Question: Ive been trying unsuccessfully for a few days now to get a button to sit at the bottom of a gridview, I have still not been able to get the to work and havent been able to find a working solution anywhere, has anyone done this before? below is my code and an example of what Im trying to achieve, any help would go an extremely long way, thank you so much if you can give me an answer that actually works.
'''
<?xml version="1.0" encoding="utf-8"?>
<LinearLayout xmlns:android="http://schemas.android.com/apk/res/android"
android:layout_width="fill_parent"
android:layout_height="wrap_content"
android:orientation="vertical" >
<LinearLayout
android:layout_width="fill_parent"
android:layout_height="wrap_content"
android:layout_margin="5dp"
android:orientation="horizontal" >
<ImageView
android:id="@+id/profile_user_avatar"
android:layout_width="48px"
android:layout_height="48px"
android:layout_marginTop="5dp"
android:adjustViewBounds="true" />
<LinearLayout
android:layout_width="fill_parent"
android:layout_height="wrap_content"
android:orientation="vertical"
android:paddingLeft="5dp" >
<TextView
android:id="@+id/profile_realname"
android:layout_width="wrap_content"
android:layout_height="wrap_content"
android:gravity="left"
android:textSize="20dp"
android:textStyle="bold" />
<TextView
android:id="@+id/profile_username"
android:layout_width="wrap_content"
android:layout_height="wrap_content"
android:layout_marginBottom="2dp"
android:gravity="left" />
</LinearLayout>
</LinearLayout>
<LinearLayout
android:layout_width="fill_parent"
android:layout_height="wrap_content"
android:orientation="horizontal" >
<LinearLayout
android:layout_width="fill_parent"
android:layout_height="wrap_content"
android:layout_margin="5dp"
android:layout_weight="1"
android:orientation="vertical" >
<TextView
android:id="@+id/tweets_stat"
android:layout_width="fill_parent"
android:layout_height="wrap_content"
android:background="@color/button_color_light"
android:gravity="center"
android:padding="10dp"
android:textColor="#FFFFFF"
android:textSize="20dp"
android:textStyle="bold" />
<TextView
android:layout_width="fill_parent"
android:layout_height="wrap_content"
android:background="@color/button_color_dark"
android:gravity="center"
android:padding="10dp"
android:text="Tweets"
android:textColor="#FFFFFF"
android:textSize="15dp"
android:textStyle="bold" />
</LinearLayout>
<LinearLayout
android:layout_width="fill_parent"
android:layout_height="wrap_content"
android:layout_margin="5dp"
android:layout_weight="1"
android:orientation="vertical" >
<TextView
android:id="@+id/followers_stat"
android:layout_width="fill_parent"
android:layout_height="wrap_content"
android:background="@color/button_color_light"
android:gravity="center"
android:padding="10dp"
android:textColor="#FFFFFF"
android:textSize="20dp"
android:textStyle="bold" />
<TextView
android:layout_width="fill_parent"
android:layout_height="wrap_content"
android:background="@color/button_color_dark"
android:gravity="center"
android:padding="10dp"
android:text="Followers"
android:textColor="#FFFFFF"
android:textSize="15dp"
android:textStyle="bold" />
</LinearLayout>
<LinearLayout
android:layout_width="fill_parent"
android:layout_height="wrap_content"
android:layout_margin="5dp"
android:layout_weight="1"
android:orientation="vertical" >
<TextView
android:id="@+id/following_stat"
android:layout_width="fill_parent"
android:layout_height="wrap_content"
android:background="@color/button_color_light"
android:gravity="center"
android:padding="10dp"
android:textColor="#FFFFFF"
android:textSize="20dp"
android:textStyle="bold" />
<TextView
android:layout_width="fill_parent"
android:layout_height="wrap_content"
android:background="@color/button_color_dark"
android:gravity="center"
android:padding="10dp"
android:text="Following"
android:textColor="#FFFFFF"
android:textSize="15dp"
android:textStyle="bold" />
</LinearLayout>
</LinearLayout>
<RelativeLayout
android:layout_width="fill_parent"
android:layout_height="wrap_content" >
<GridView
android:id="@+id/gridView1"
android:layout_width="fill_parent"
android:layout_height="wrap_content"
android:layout_alignParentTop="true"
android:columnWidth="90dp"
android:gravity="center"
android:horizontalSpacing="10dp"
android:numColumns="auto_fit"
android:stretchMode="columnWidth"
android:verticalSpacing="10dp" >
</GridView>
<Button
android:id="@+id/profile_button"
style="@style/TextAppearance.Button"
android:layout_width="wrap_content"
android:layout_height="wrap_content"
android:layout_below="@+id/gridView1"
android:layout_alignParentBottom="true"
android:layout_centerHorizontal="true"
android:background="@drawable/button_background"
android:text="Load more photos" />
</RelativeLayout>
</LinearLayout>
'''

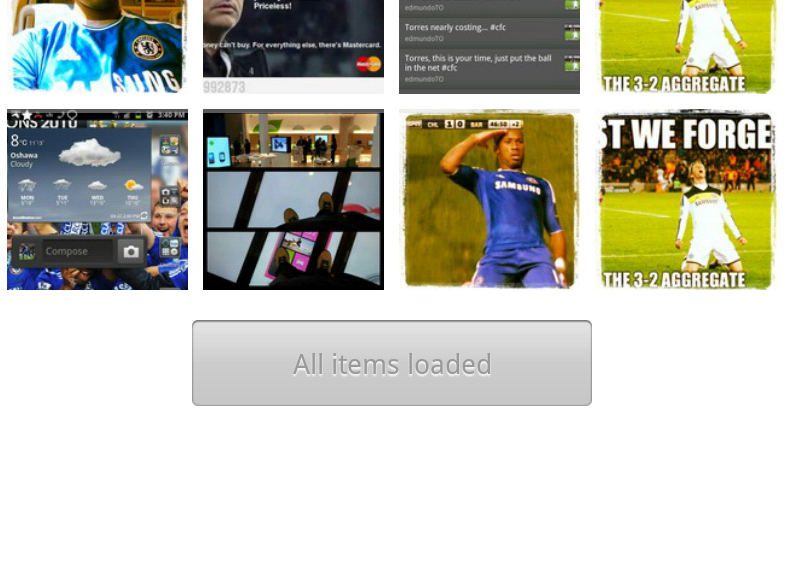
Answer: Try to use this:
'''
<RelativeLayout
android:layout_width="fill_parent"
android:layout_height="wrap_content" >
<Button
android:id="@+id/profile_button"
style="@style/TextAppearance.Button"
android:layout_width="wrap_content"
android:layout_height="wrap_content"
android:layout_alignParentBottom="true"
android:layout_centerHorizontal="true"
android:background="@drawable/button_background"
android:text="Load more photos" />
<GridView
android:id="@+id/gridView1"
android:layout_width="fill_parent"
android:layout_height="wrap_content"
android:layout_above="@+id/profile_button"
android:layout_alignParentTop="true"
android:columnWidth="90dp"
android:gravity="center"
android:horizontalSpacing="10dp"
android:numColumns="auto_fit"
android:stretchMode="columnWidth"
android:verticalSpacing="10dp" >
</GridView>
'''